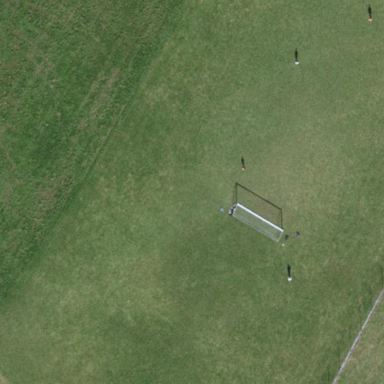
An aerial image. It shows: Pitch for leisure activities.